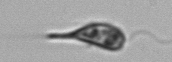
Label: Euglena